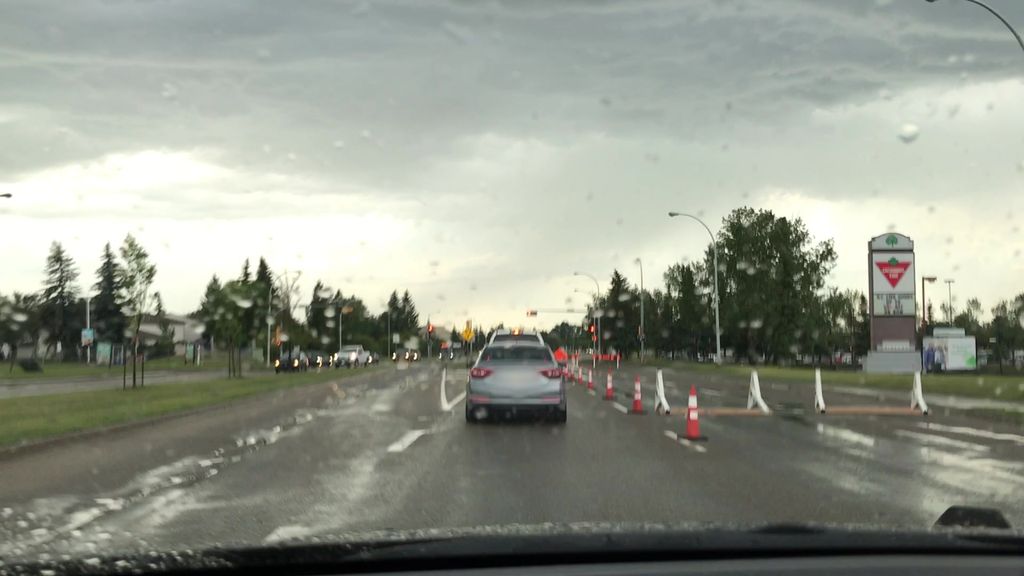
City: edmonton